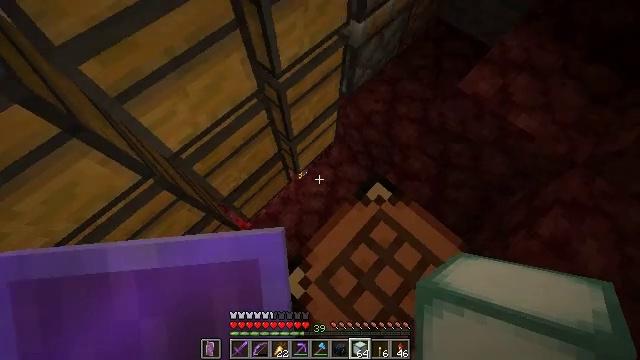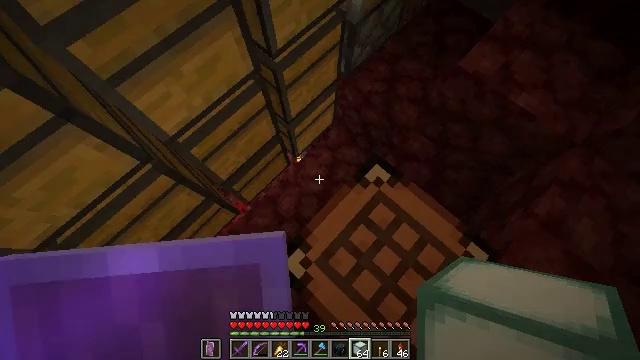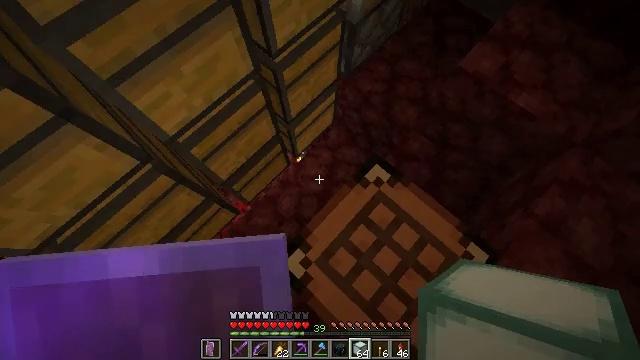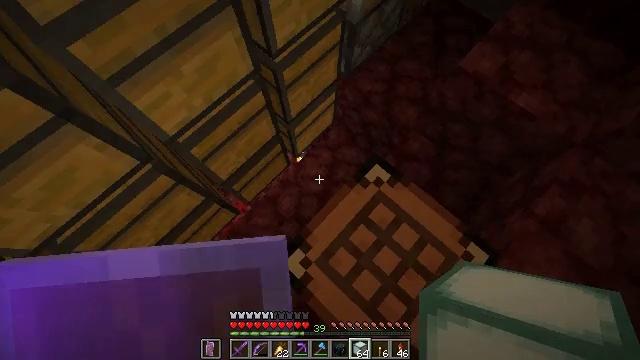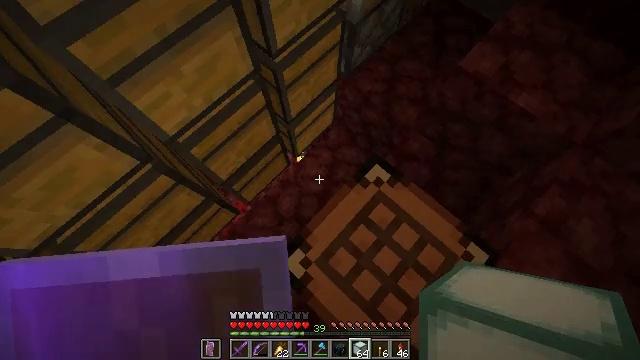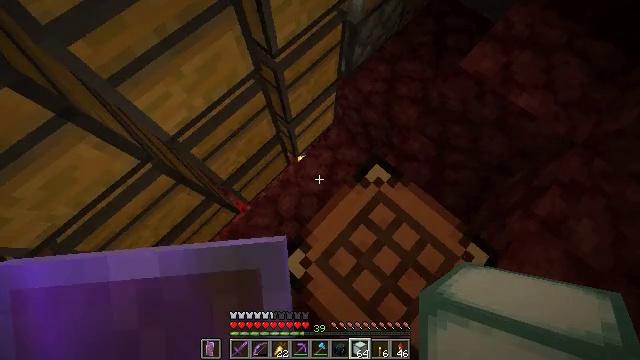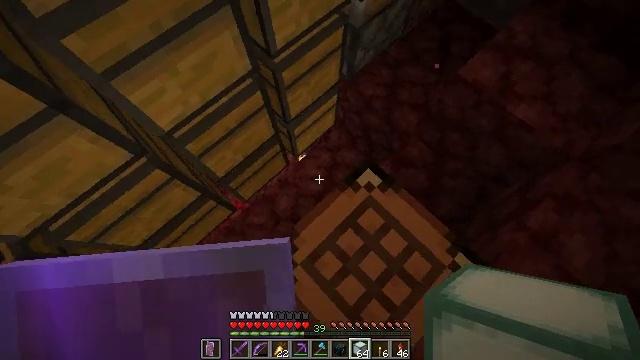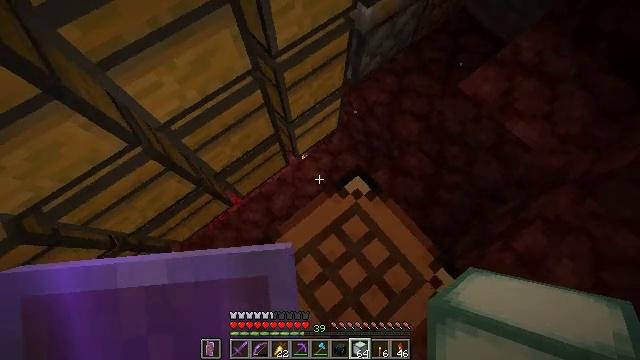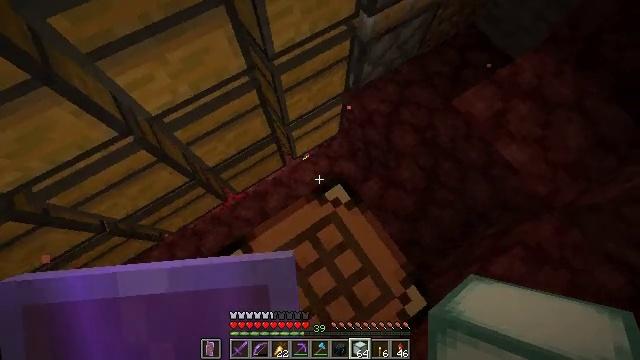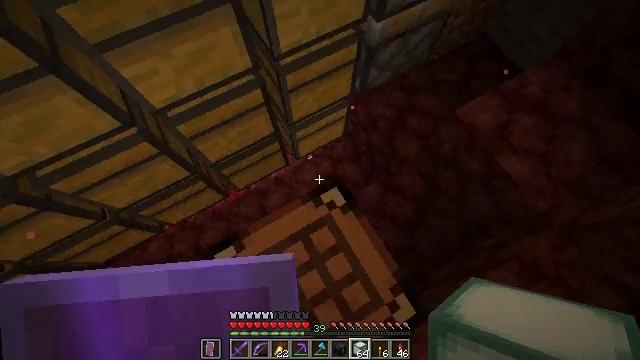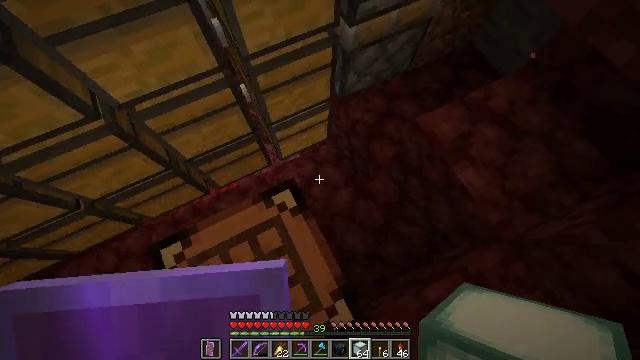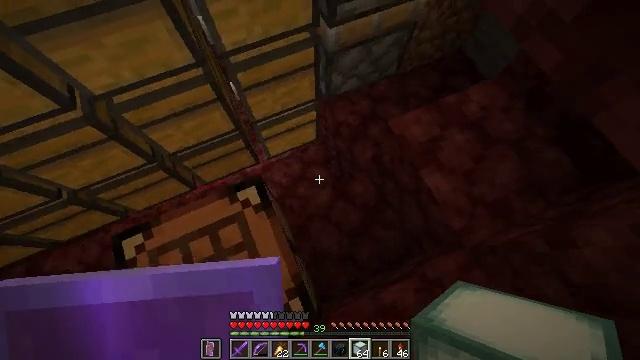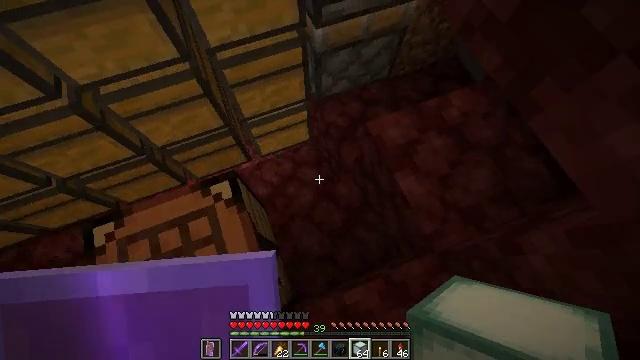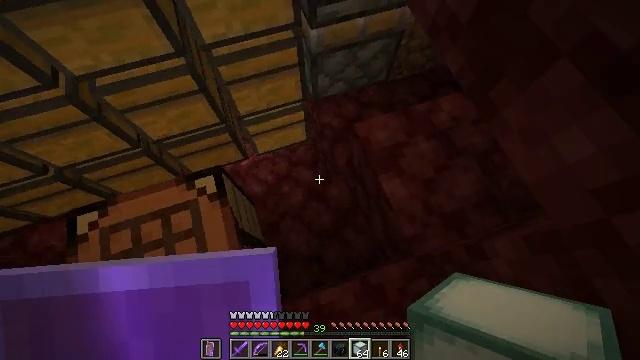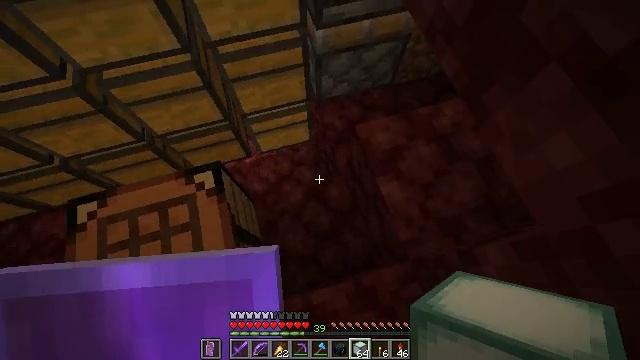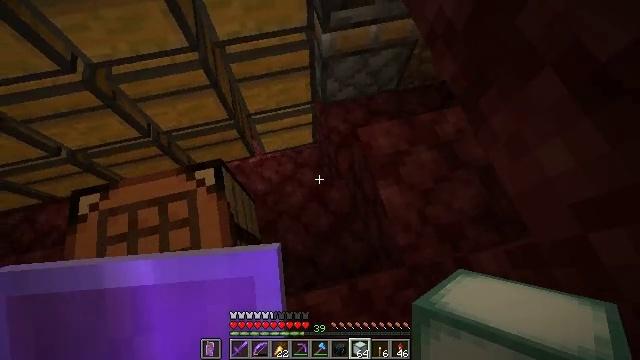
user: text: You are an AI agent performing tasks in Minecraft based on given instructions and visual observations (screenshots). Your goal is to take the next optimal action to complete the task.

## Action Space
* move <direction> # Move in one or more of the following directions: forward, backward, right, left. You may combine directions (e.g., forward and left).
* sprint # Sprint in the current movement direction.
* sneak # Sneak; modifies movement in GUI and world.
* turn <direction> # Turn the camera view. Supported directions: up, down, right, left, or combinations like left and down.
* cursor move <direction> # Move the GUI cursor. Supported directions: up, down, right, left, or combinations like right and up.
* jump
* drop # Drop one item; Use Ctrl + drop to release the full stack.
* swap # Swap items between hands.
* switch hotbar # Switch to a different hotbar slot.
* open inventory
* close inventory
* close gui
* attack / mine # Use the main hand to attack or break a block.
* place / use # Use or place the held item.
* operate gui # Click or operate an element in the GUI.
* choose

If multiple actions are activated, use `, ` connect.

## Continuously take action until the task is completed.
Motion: motion action
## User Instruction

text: Create a sea lantern.
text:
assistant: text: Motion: turn down
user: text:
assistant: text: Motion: no_op
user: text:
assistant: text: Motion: no_op
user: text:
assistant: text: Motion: no_op
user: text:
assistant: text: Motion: no_op
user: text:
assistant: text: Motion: move right, turn left
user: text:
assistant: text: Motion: move right, turn left
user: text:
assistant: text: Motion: move right, turn left
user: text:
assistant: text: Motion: move right, turn left
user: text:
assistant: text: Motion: move right, turn left
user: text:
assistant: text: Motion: move right, turn left
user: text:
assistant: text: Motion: move right, turn left
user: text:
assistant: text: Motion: turn left
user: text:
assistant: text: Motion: turn left
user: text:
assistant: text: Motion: turn left
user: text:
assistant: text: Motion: turn left and up
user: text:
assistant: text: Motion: turn left and up
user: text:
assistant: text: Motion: turn left and up
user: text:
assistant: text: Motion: turn left and up
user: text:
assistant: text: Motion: turn up
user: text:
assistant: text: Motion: no_op
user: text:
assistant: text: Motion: no_op
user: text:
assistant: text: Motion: turn right
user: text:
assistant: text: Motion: turn right
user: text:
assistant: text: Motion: no_op
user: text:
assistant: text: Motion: no_op
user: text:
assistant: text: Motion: no_op
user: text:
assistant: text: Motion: no_op
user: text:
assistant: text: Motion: no_op
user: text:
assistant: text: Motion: use / place